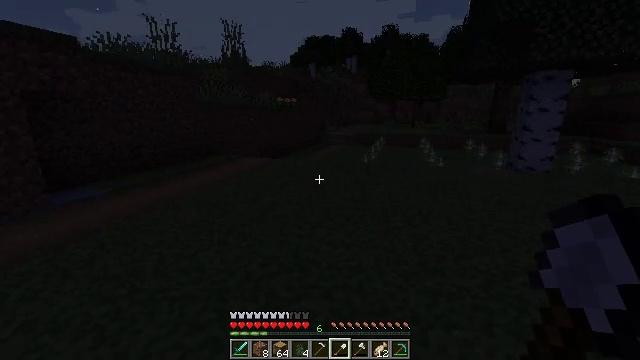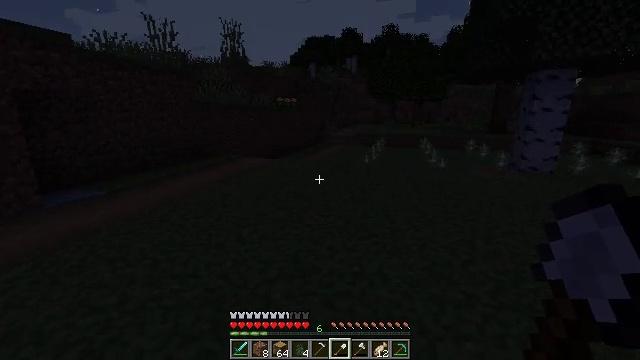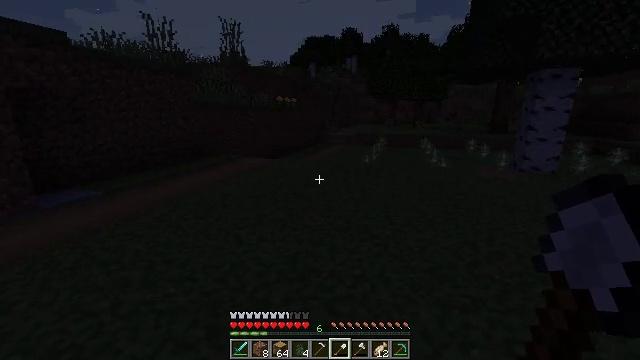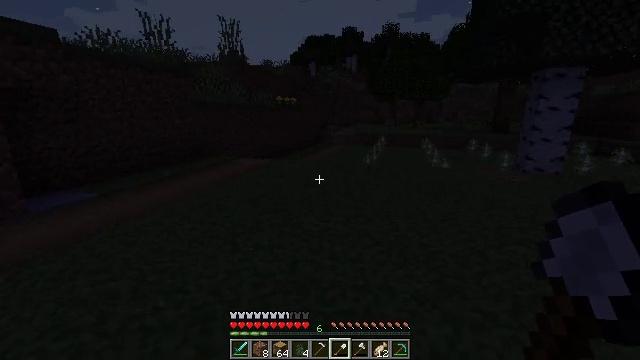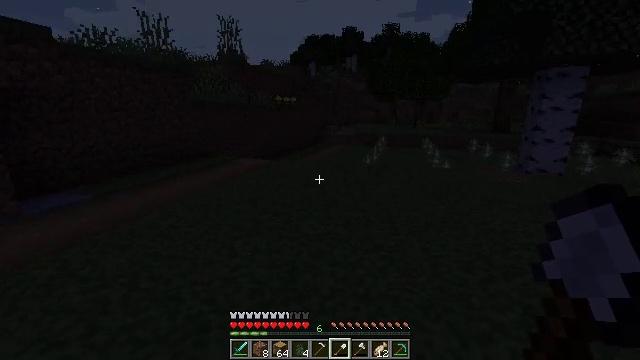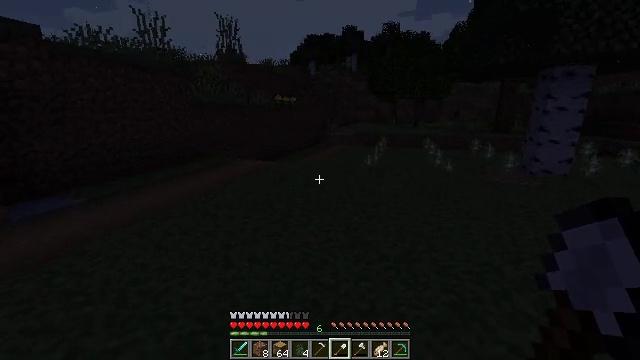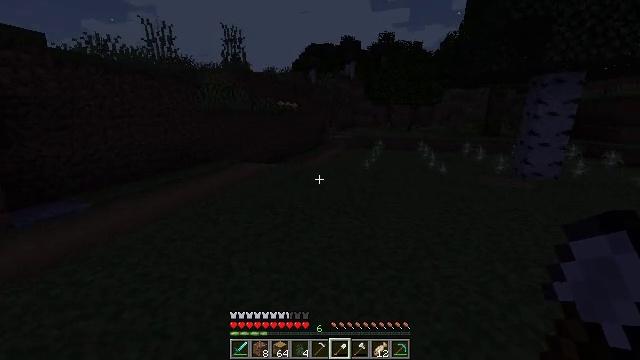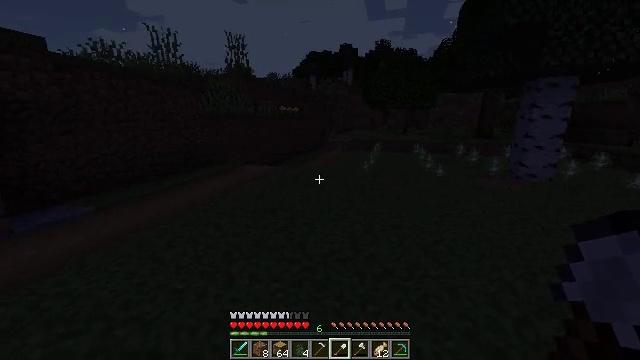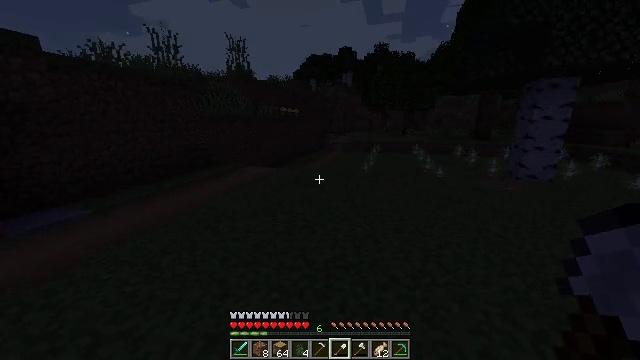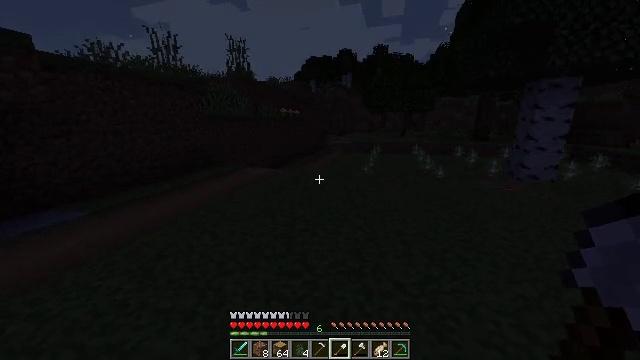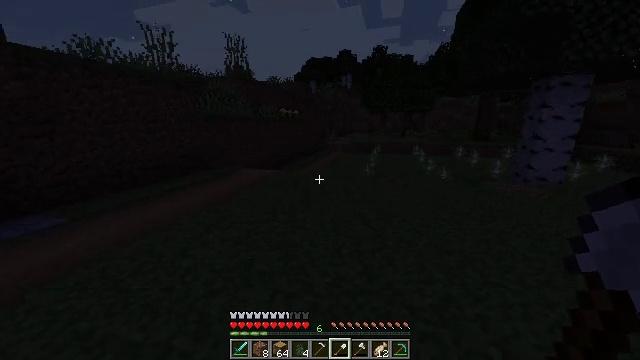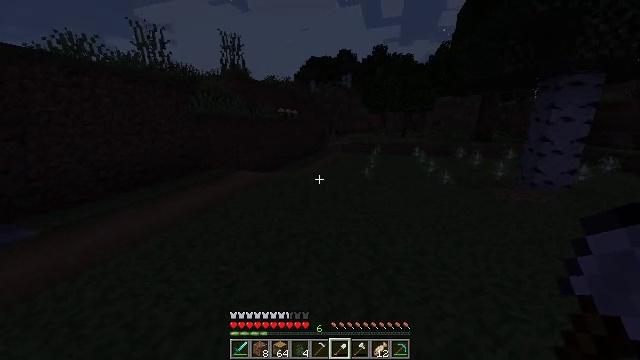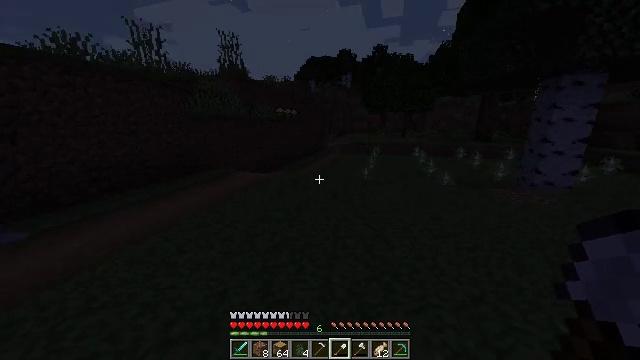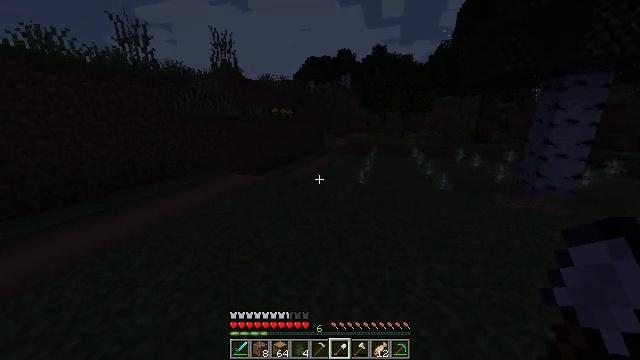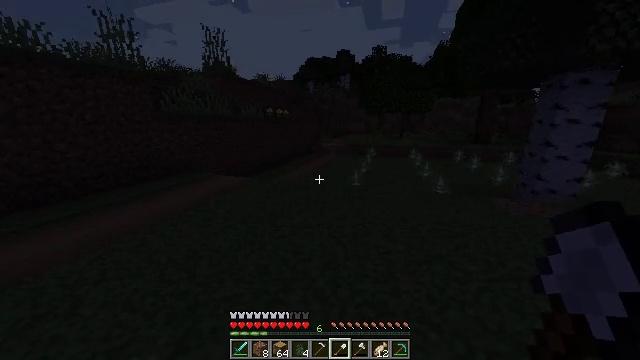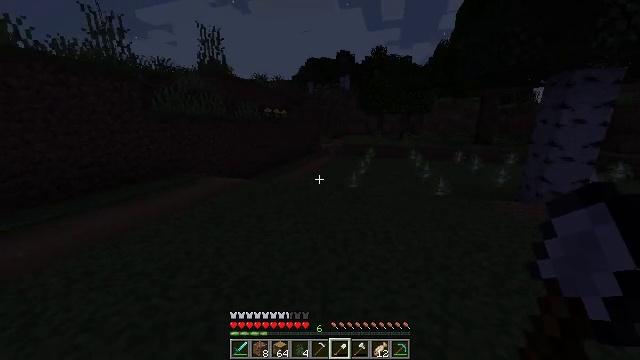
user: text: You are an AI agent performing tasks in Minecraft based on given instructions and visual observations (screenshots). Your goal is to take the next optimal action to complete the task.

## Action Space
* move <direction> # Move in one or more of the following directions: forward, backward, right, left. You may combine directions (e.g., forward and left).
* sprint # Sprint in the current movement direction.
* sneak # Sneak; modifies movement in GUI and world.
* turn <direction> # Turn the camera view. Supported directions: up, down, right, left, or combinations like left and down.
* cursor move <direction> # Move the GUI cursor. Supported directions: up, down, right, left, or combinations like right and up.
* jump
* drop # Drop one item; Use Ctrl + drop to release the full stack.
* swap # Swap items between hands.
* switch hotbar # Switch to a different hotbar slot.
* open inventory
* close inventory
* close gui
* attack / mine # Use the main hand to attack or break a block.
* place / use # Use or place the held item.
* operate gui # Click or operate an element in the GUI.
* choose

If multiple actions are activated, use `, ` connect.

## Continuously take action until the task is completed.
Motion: motion action
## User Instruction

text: Break the birch sapling to collect it.
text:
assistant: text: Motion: no_op
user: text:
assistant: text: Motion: move forward
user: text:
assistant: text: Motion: move forward
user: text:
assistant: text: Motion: no_op
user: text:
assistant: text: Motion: move forward
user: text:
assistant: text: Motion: move forward
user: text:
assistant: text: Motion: move forward
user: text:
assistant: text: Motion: move forward
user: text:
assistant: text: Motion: move forward
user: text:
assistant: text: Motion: move forward
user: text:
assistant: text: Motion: move forward and move right
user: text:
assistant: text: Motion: move forward and move right
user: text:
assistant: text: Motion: move forward and move right
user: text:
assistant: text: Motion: move forward and move right
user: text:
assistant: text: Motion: move forward
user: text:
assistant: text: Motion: move forward
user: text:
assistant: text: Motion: move forward and move left
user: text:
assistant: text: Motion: move forward and move left
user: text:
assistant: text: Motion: move forward and move left
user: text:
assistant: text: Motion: move forward and move left
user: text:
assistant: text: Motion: move forward and move left
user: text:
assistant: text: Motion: move forward
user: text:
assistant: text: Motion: move forward and move right
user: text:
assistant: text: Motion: move forward and move right
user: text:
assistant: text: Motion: move forward and move right
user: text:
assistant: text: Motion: move forward
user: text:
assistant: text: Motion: move forward
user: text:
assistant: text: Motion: move forward
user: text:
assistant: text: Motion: move forward
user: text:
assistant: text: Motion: move forward